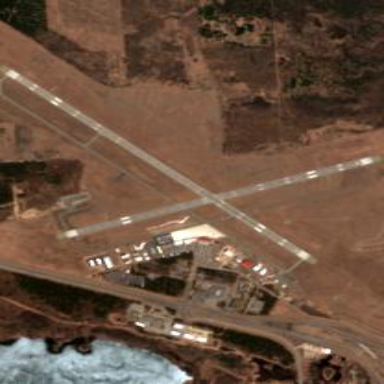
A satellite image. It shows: View of runway in airport.